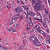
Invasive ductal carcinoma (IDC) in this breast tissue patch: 0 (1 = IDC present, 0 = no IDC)